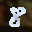
Label: 8